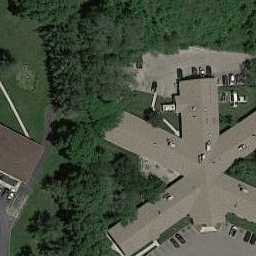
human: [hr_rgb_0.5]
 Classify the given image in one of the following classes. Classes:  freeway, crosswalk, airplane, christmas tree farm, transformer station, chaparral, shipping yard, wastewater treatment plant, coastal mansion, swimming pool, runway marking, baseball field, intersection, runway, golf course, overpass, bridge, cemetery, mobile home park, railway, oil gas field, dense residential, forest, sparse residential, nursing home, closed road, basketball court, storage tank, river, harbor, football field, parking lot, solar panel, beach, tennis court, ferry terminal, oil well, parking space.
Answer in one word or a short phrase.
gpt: nursing home